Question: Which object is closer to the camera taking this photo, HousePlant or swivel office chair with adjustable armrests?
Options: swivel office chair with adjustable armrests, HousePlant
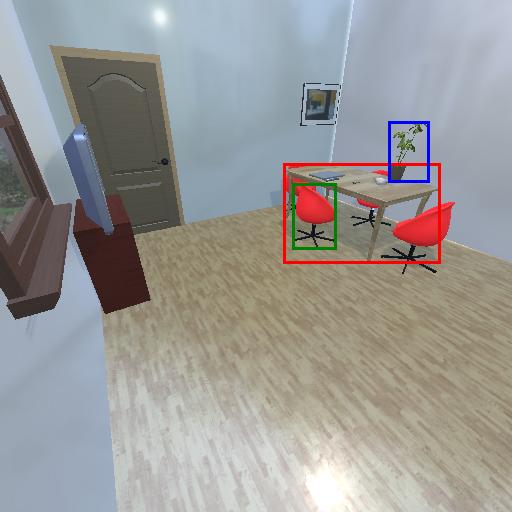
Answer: swivel office chair with adjustable armrests